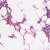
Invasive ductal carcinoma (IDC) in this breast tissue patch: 1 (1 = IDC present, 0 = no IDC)